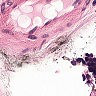
Metastatic tissue present: no